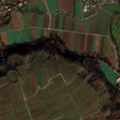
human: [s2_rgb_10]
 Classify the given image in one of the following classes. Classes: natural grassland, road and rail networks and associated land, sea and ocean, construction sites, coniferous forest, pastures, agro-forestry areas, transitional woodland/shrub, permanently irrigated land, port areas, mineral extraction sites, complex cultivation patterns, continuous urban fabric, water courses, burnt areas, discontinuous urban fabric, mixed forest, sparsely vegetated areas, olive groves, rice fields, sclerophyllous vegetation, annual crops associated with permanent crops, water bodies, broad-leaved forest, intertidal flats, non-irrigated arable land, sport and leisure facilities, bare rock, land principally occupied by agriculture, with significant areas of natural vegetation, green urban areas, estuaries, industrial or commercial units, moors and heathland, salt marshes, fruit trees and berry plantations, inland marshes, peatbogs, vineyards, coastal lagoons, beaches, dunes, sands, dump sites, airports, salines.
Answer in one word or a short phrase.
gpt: discontinuous urban fabric, non-irrigated arable land, vineyards, complex cultivation patterns, land principally occupied by agriculture, with significant areas of natural vegetation